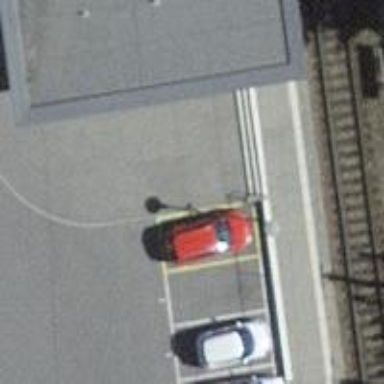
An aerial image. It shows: Car-sharing service available at this location.